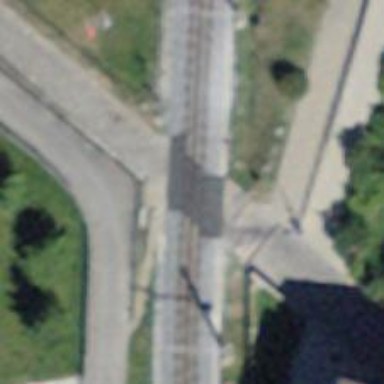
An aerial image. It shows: Railway crossing with chicane feature.